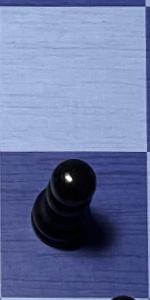
Label: Pawn_Black